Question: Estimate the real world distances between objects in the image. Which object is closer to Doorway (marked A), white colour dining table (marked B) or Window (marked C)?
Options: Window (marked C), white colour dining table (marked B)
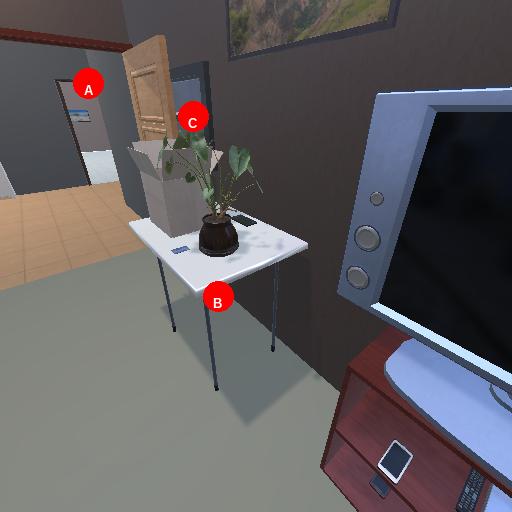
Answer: Window (marked C)